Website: home-depot
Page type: address-validator
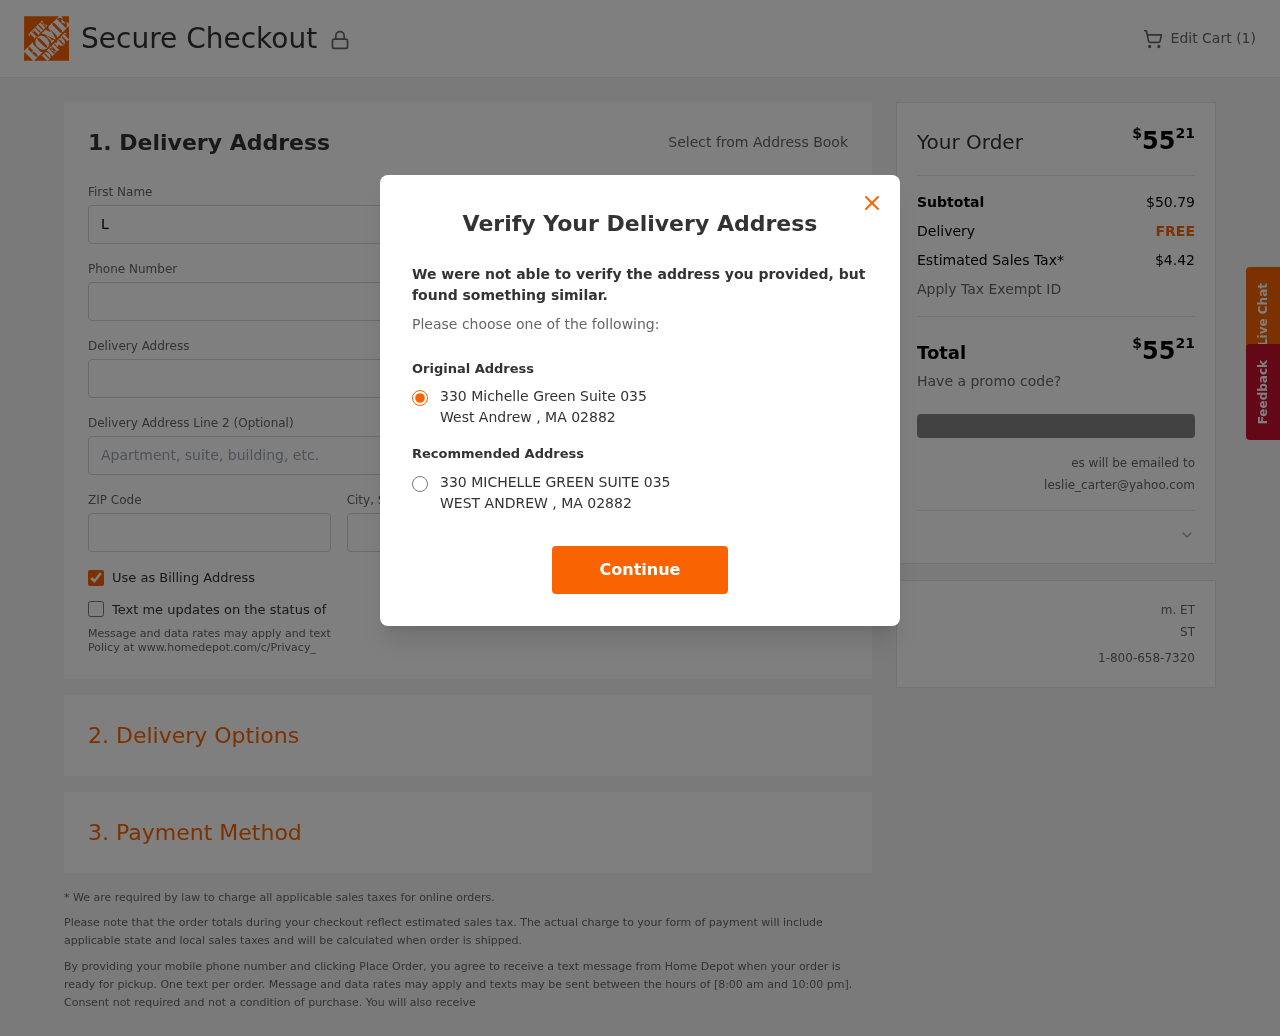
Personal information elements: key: PII_CITY
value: West Andrew
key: PII_EMAIL
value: leslie_carter@yahoo.com
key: PII_POSTCODE
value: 02882
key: PII_STATE_ABBR
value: MA
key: PII_STREET
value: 330 Michelle Green Suite 035
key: PII_FIRSTNAME
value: Leslie
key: PII_LASTNAME
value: Carter
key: PII_PHONE
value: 2627143016
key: PII_STREET2
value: Suite 270
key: PII_CITY_STATE
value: West Andrew, MA
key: PII_STREET_ALT
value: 330 MICHELLE GREEN SUITE 035
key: PII_CITY_ALT
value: WEST ANDREW
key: PII_POSTCODE_FULL
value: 02882
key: PII_POSTCODE_NUMERIC
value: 2882
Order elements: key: ORDER_NUM_ITEMS
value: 1
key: ORDER_TOTAL
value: $5521
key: ORDER_SUBTOTAL
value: $50.79
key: ORDER_SHIPPING_COST
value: FREE
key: ORDER_TAX
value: $4.42